Interaction volume radius: 10 \u00c5
Interaction volume height: 15 \u00c5
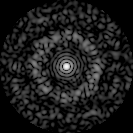
Disorder parameter: 0.8378